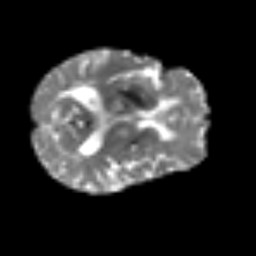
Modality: T2w
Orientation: axial
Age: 54
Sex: female
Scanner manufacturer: siemens
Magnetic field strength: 3 T
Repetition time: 3.2 s
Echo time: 0.081 s